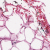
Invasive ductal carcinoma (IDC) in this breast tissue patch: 0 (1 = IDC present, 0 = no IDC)